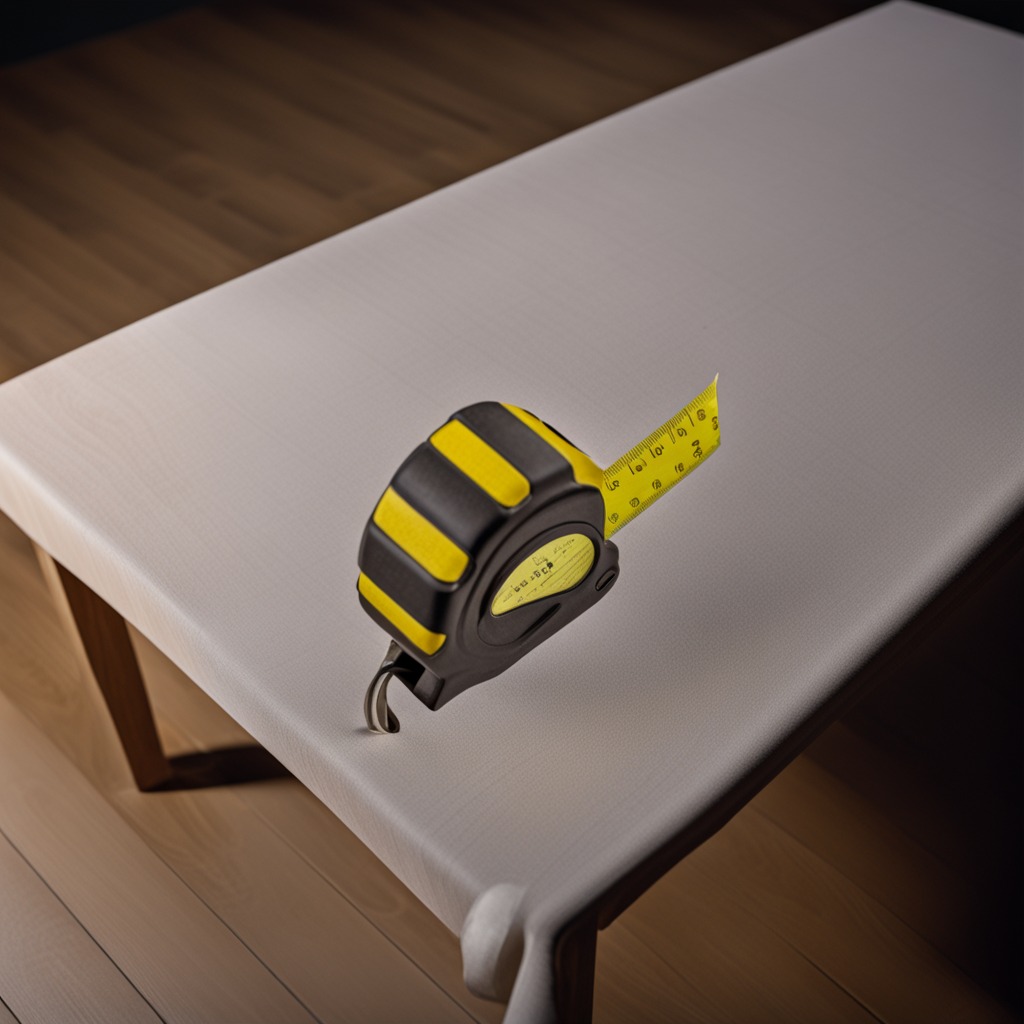
A measuring tape lies on the wooden table.